Question: I have the following code I want to be able to reduce the gap between the thumbnail image and the description list inside each list view.
my css
'''
.myParagraph.ui-li-desc {
color:#333;
overflow:show;
white-space:normal;
height:28px;
margin-bottom:0px;
}
'''
my markup
'''
listitems_markup = '<li><img src="' + itemThumbnail + '"><div class="myParagraph"><ul data-inline="true" style="font-size:60%; font-weight:normal;"><li style="white-space:normal">You viewed ' + itemName + '</li><li style="white-space:normal">You spent '+itemTimeSpent+' on this activity</li><li style="white-space:normal">You '+itemRating+' this item</li><p class="ui-li-aside">'+itemViewedTime+'</p></ul></div></li>';
'''
this is what it looks like

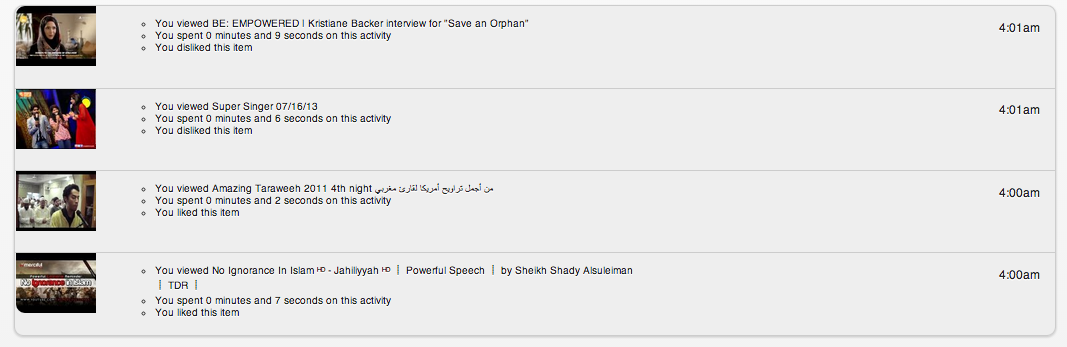
Answer: You might want to reduce the left padding for the list which is automatically set by most browsers.
'''
ul{
padding-left:10px; //do not set this to 0 because of the list marks
border-left:0px;
margin-left:0px;
}
'''